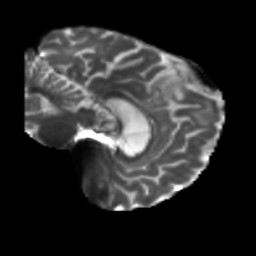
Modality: T2w
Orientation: sagittal
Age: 68
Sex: male
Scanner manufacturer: siemens
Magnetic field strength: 3 T
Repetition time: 5.47 s
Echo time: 0.0854 s